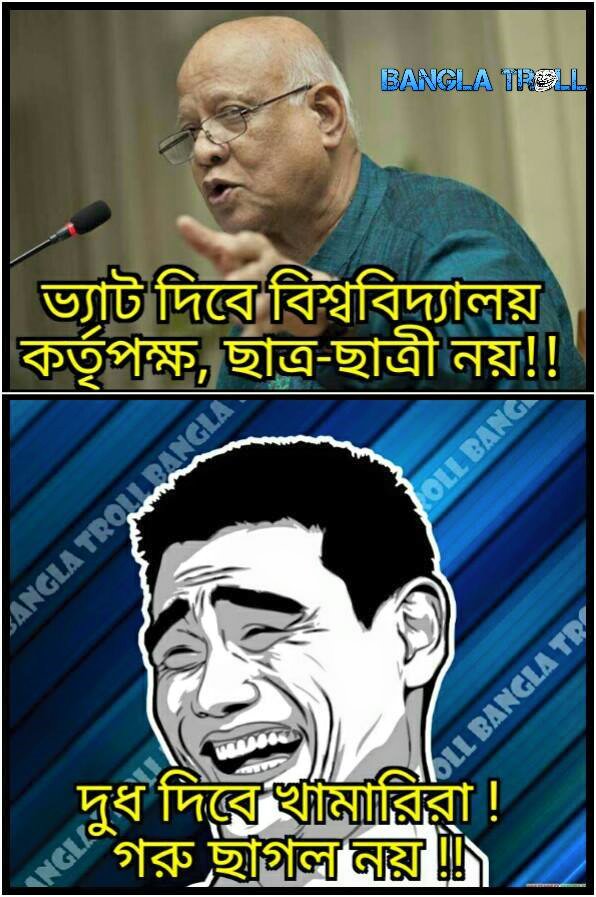
Text: ভ্যাট দিবে বিশ্ববিদ্যালয় কর্তৃপক্ষ ছাত্র-ছাত্রী নয়!! দুধ দিরে খামারিরা ! গরু ছাগল নয় !!
Label: Hate
Hate category: Political
Targeted group: Organization